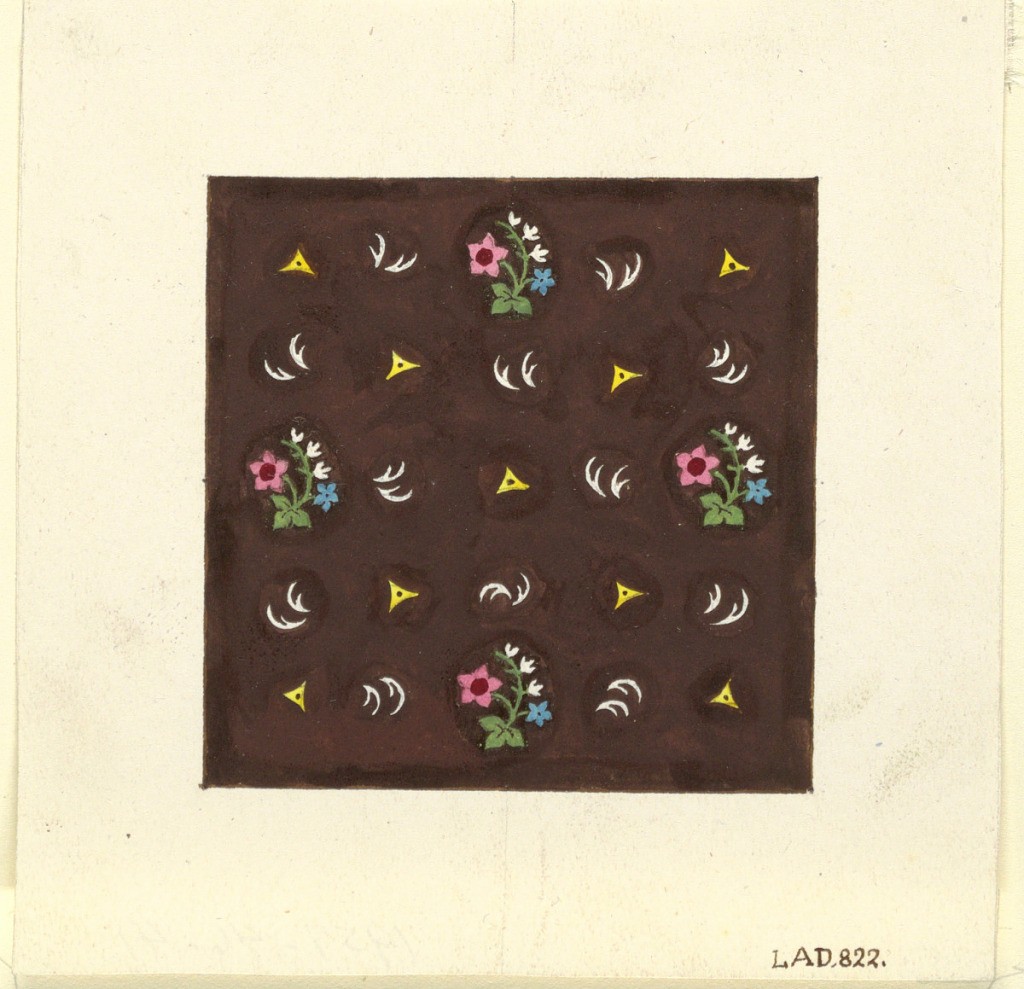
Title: Floral design for printed textiles
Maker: Louis-Albert DuBois, Swiss, 1752–1818
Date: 1800–1818
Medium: Brush and gouache, graphite on white wove paper
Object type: Drawing
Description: Small pink flowers interspersed with yellow and white patterns on brown ground.